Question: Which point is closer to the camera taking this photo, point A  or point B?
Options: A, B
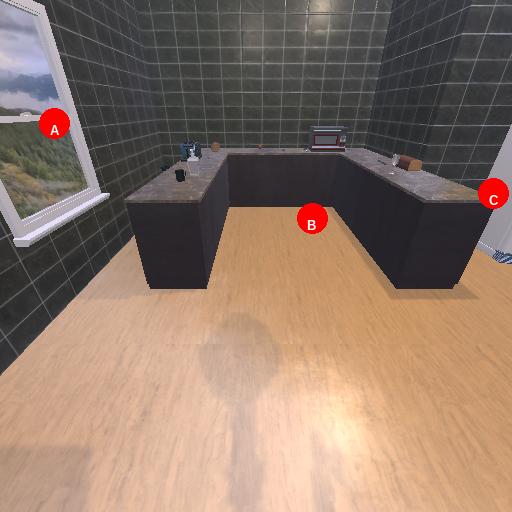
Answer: A